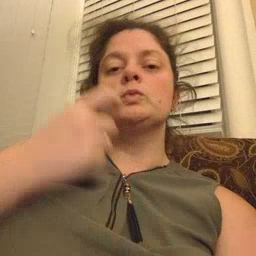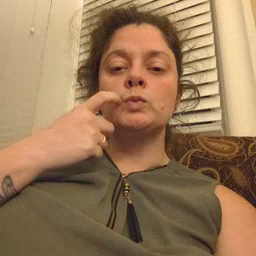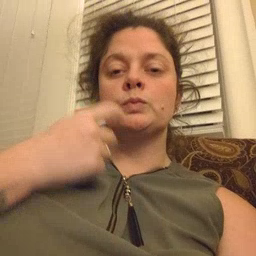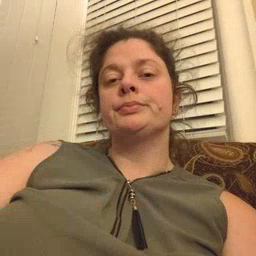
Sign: tooth